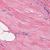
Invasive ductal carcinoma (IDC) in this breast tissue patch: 0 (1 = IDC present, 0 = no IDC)